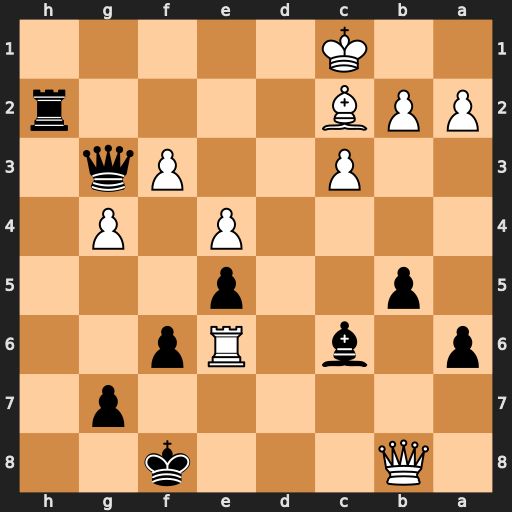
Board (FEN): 1Q3k2/6p1/p1b1Rp2/1p2p3/4P1P1/2P2Pq1/PPB4r/2K5
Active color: b
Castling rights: -
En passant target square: -
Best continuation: Kf7 Qc7+ Kg6